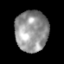
Tissue: lung
Cell type: Epithelial cells
Senescence score: 0.1822
Nuclear area (px): 1332
Mean DAPI intensity: 146.738